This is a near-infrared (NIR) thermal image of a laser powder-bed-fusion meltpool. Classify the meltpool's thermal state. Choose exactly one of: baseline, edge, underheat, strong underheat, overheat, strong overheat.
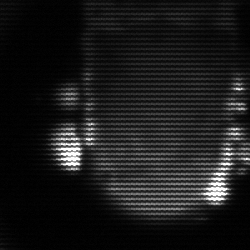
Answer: baseline